Question: I have the following codes:
'''
void dbSvc_retrievepopularhawkerCompleted(object sender, RouteServiceRef.retrievepopularhawkerCompletedEventArgs e)
{
List<RouteServiceRef.Hawker> recommendPlaceList;
recommendPlaceList = e.Result.Cast<RouteServiceRef.Hawker>().ToList();
string hawkername = "";
string address = "";
string postal = "";
double coordX = 0.0;
double coordY = 0.0;
double popularity = 0;
foreach (RouteServiceRef.Hawker rp in recommendPlaceList)
{
hawkername = rp.hawkername;
address = rp.address;
postal = rp.postal;
coordX = rp.xcoord;
coordY = rp.ycoord;
popularity = rp.popularity;
cities.Add(new City() { Name = hawkername, Population = popularity });
}
ColumnSeries bs = ChartControl.Series[0] as ColumnSeries; bs.ItemsSource = cities;
}
'''
How can I extract the first three word in the string of the hawkername ? The result for hawkername is:

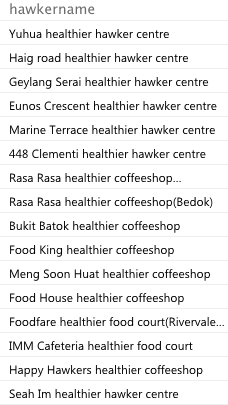
Answer: '''
var firstThreeWords = hawkername.Split(' ').Take(3);
'''
Don't forget to include 'using System.Linq;' if you're not already using it: